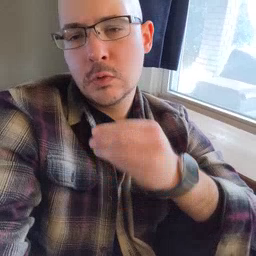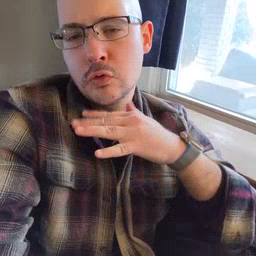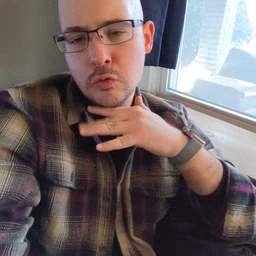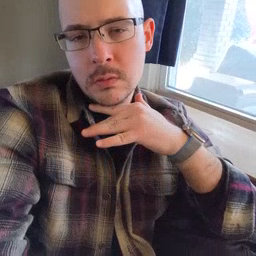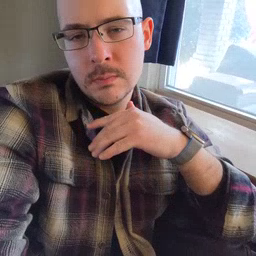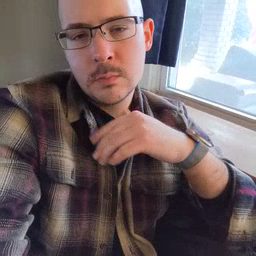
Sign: dirty